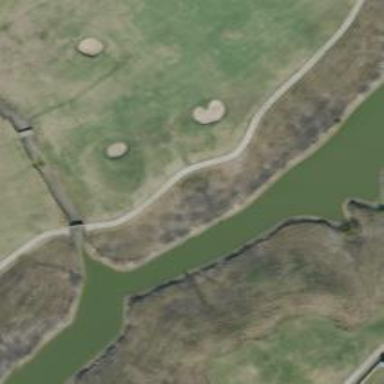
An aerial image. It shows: Path designated for golf carts.